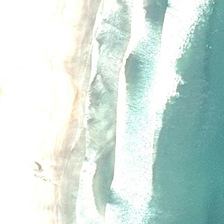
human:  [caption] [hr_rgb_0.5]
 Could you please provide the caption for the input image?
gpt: white waves are near yellow beach and green ocean .

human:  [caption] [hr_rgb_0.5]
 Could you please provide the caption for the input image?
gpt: white waves are near yellow beach and green ocean .

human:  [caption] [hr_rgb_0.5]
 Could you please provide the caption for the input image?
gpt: white waves are near yellow beach and green ocean .

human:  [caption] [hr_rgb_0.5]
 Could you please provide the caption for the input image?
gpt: white waves are near yellow beach and green ocean .

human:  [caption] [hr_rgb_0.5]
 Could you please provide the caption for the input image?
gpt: white waves are near yellow beach and green ocean .